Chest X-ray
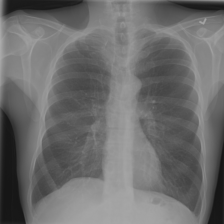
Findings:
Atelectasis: negative
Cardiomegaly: negative
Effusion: negative
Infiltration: negative
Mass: negative
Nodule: negative
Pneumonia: negative
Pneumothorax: negative
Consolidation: negative
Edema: negative
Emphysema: positive
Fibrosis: negative
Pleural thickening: negative
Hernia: negative